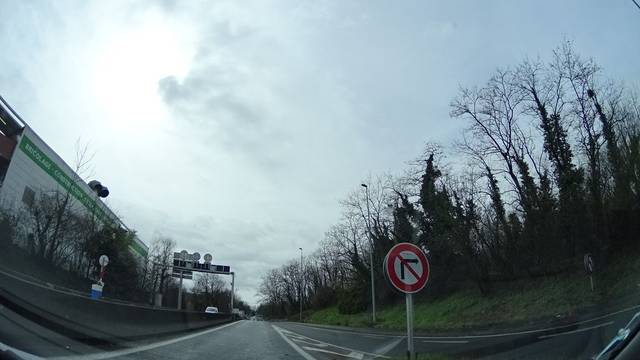
Region: France
Coordinates: 45.77, 4.786